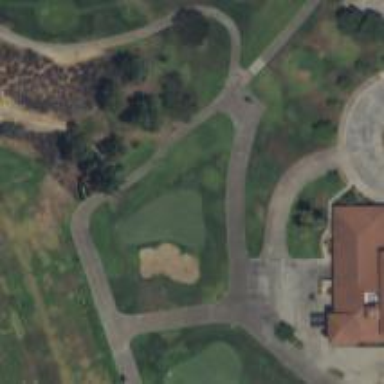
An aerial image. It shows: Service road designated as golf cart path.